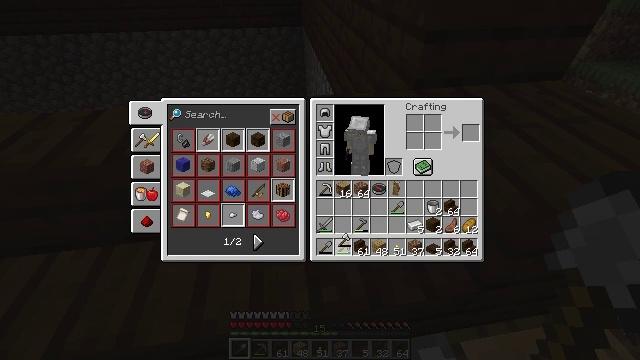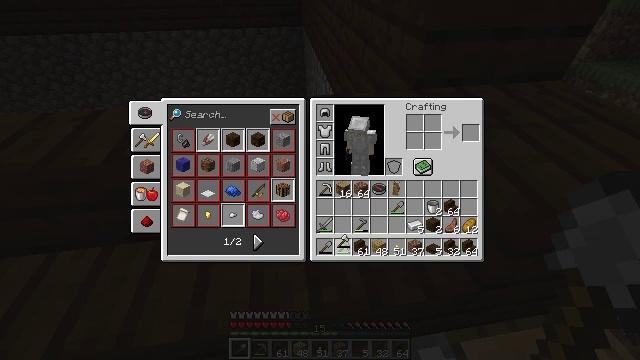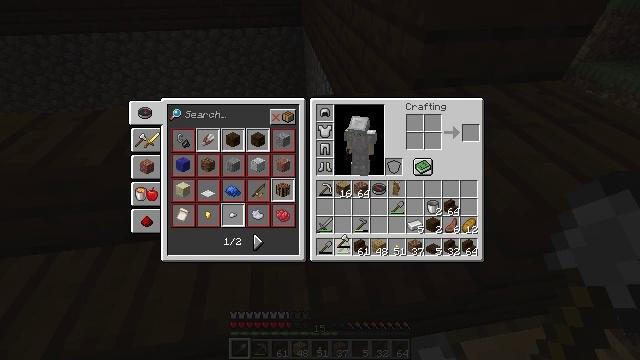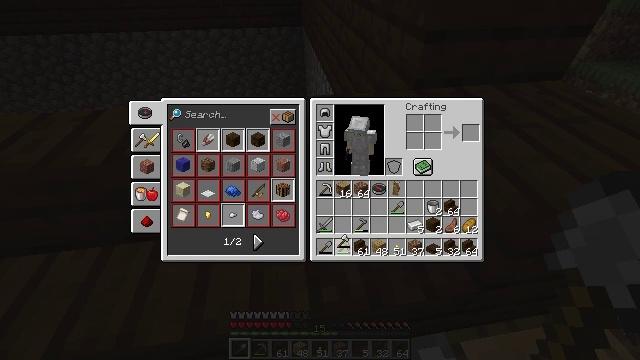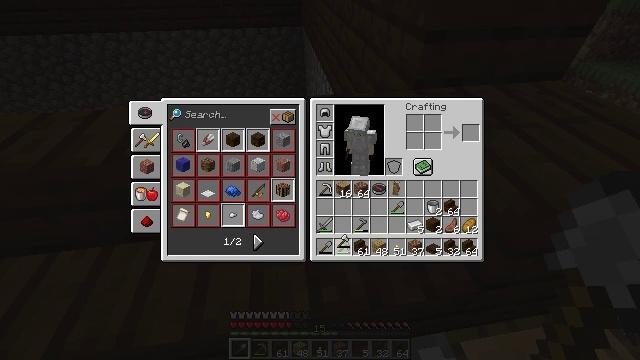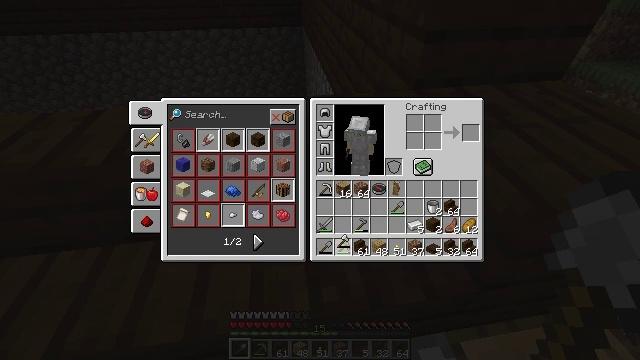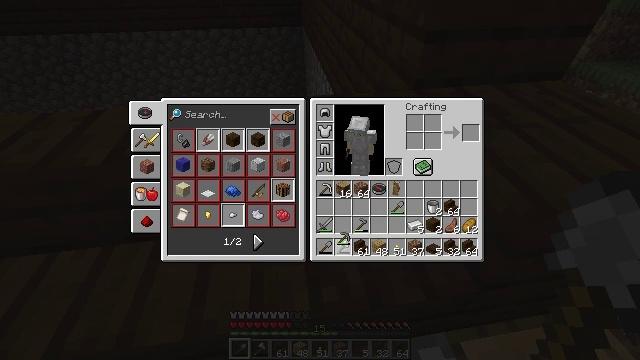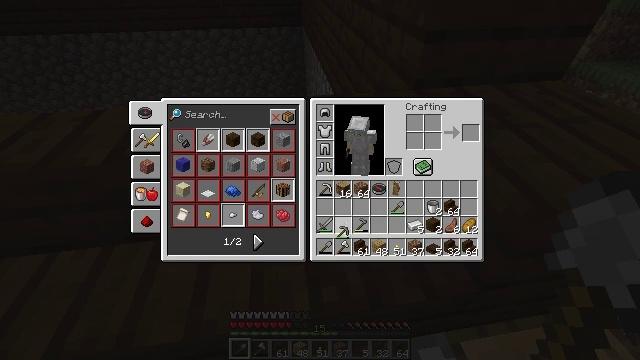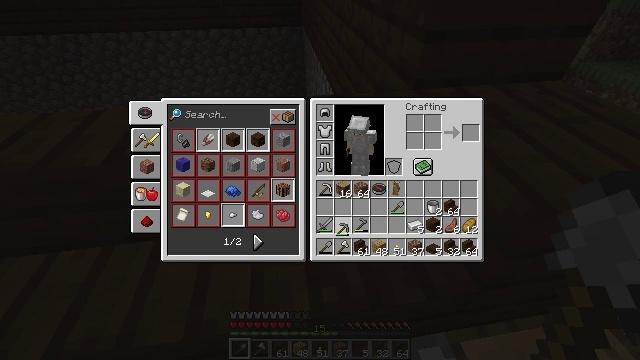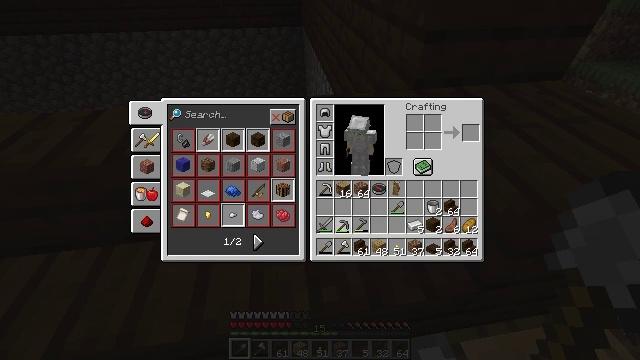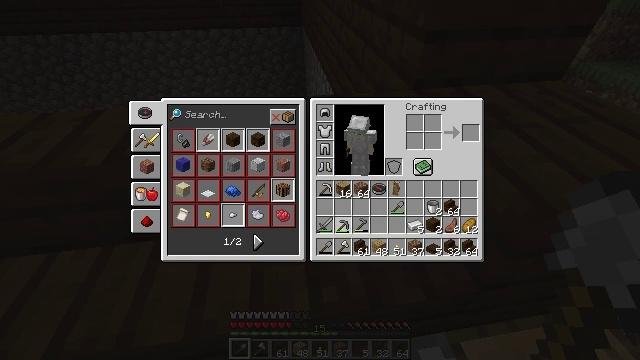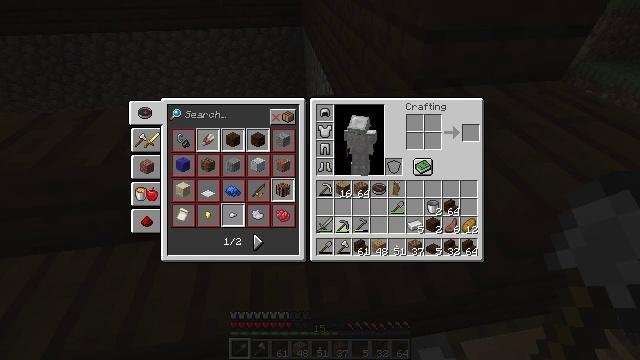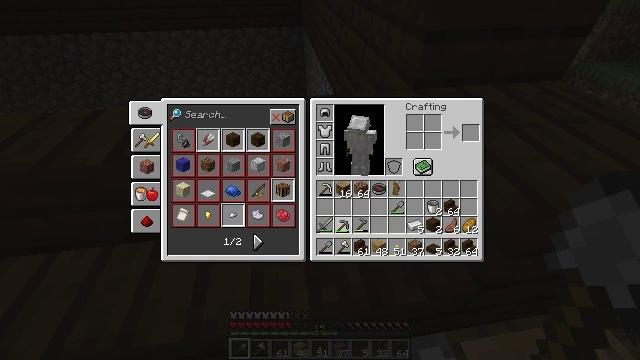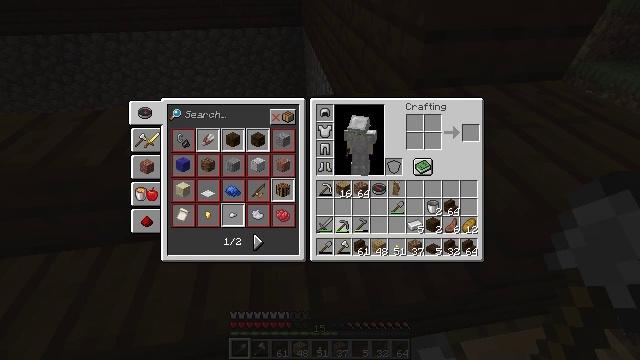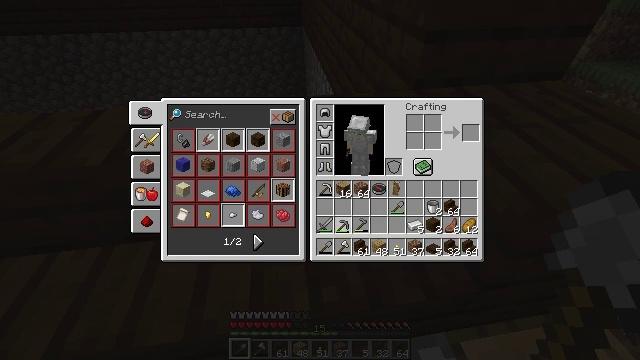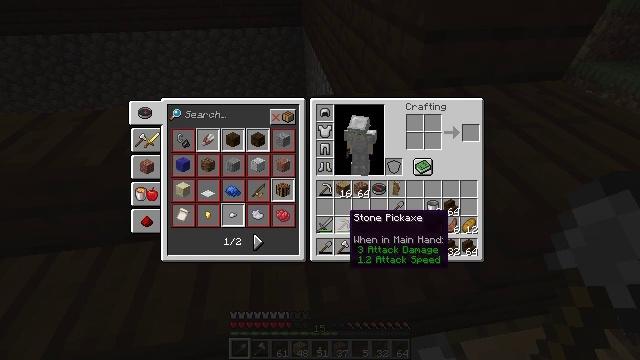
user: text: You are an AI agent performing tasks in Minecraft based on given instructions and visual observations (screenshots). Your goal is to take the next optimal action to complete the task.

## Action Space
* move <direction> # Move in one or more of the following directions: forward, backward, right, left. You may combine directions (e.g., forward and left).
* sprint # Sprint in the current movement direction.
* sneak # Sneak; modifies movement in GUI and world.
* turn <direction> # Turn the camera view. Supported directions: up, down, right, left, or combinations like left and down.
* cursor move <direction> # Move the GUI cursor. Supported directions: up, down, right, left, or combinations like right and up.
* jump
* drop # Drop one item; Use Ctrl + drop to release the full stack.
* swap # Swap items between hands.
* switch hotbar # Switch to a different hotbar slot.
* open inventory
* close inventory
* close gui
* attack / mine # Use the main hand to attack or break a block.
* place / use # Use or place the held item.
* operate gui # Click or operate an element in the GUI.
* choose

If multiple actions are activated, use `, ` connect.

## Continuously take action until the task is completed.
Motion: motion action
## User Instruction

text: Mine dark oak stairs from a structure.
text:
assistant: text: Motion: no_op
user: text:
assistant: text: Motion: no_op
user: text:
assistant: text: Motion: operate gui
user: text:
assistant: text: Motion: operate gui
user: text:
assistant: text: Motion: operate gui
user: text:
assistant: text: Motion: no_op
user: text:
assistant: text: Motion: no_op
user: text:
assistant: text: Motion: no_op
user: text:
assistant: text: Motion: no_op
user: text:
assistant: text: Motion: no_op
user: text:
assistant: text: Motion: no_op
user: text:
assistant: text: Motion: operate gui
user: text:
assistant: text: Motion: operate gui
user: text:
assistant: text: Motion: operate gui
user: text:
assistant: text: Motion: no_op
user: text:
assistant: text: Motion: no_op
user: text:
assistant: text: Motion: no_op
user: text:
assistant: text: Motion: no_op
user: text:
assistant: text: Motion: no_op
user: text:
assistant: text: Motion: no_op
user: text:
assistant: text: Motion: no_op
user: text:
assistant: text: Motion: no_op
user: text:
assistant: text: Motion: no_op
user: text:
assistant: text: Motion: no_op
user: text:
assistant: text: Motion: no_op
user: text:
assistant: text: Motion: close gui
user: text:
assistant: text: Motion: no_op
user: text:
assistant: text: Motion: no_op
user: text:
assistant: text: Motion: no_op
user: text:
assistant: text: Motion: no_op